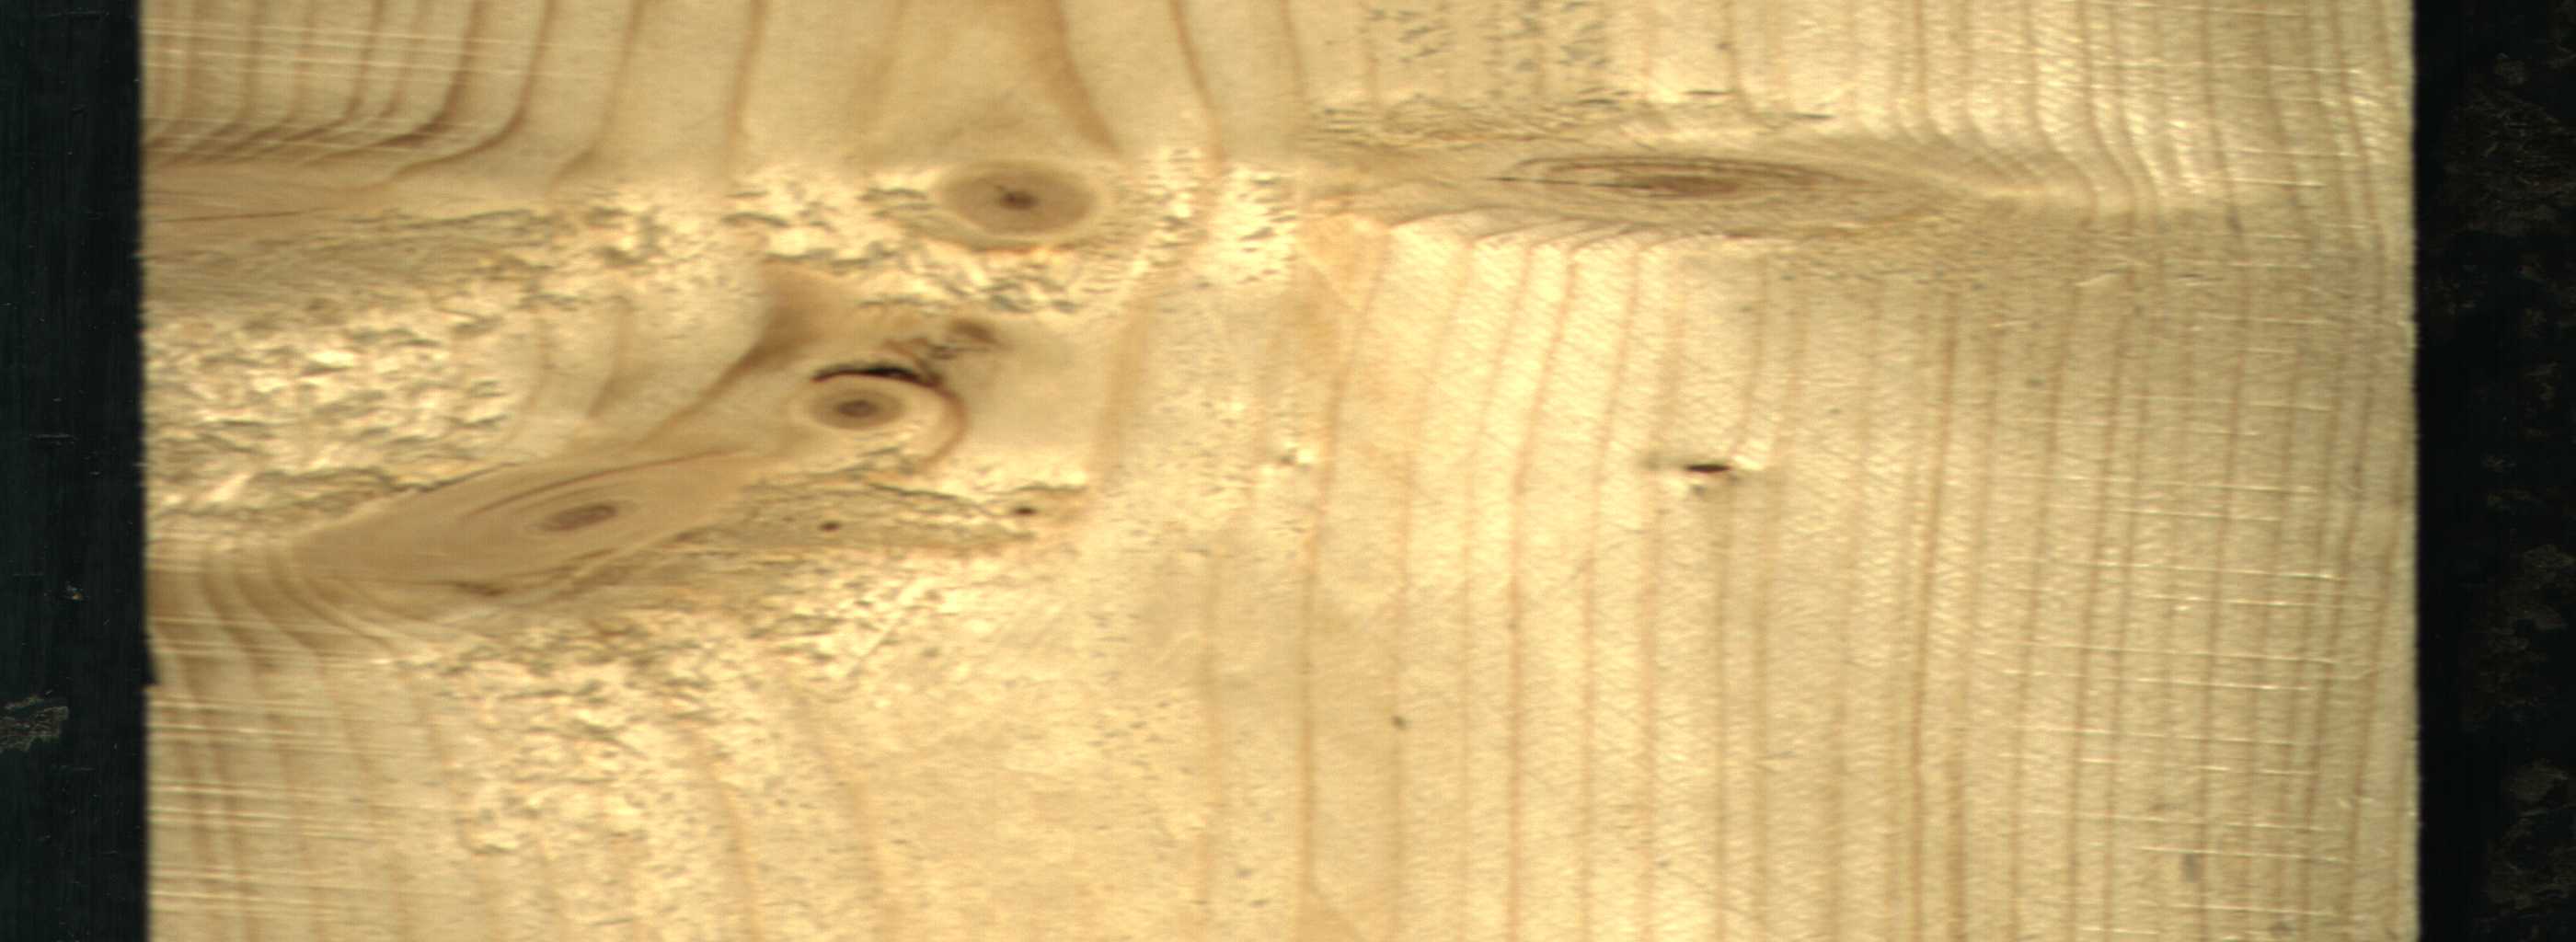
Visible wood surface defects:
knot_with_crack
knot_with_crack
Dead_Knot
Dead_Knot
Live_Knot
Live_Knot
Live_Knot
Live_Knot
Live_Knot